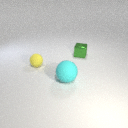
small green metal cube to the right of small yellow rubber sphere